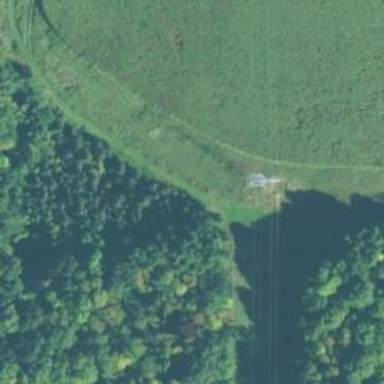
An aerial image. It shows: Power tower.